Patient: sex F, age 71
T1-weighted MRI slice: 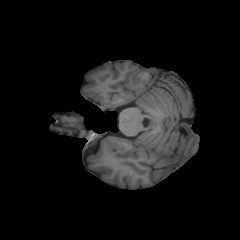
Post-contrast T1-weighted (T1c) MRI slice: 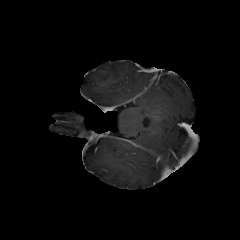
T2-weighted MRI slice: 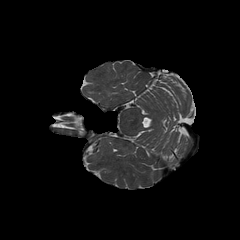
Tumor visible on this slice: no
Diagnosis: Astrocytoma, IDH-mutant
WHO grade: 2